Question:
I would like to make the 'JComboBox' component display 'String' names, rather than references. However, I don't know how that is done.
Below shows my codes:
'''
public class Properties extends JPanel implements ItemListener {
private static final long serialVersionUID = -8555733808183623384L;
private static final Dimension SIZE = new Dimension(130, 80);
private JComboBox<Category> tileCategory;
public Properties() {
tileCategory = new JComboBox<Category>();
tileCategory.setPreferredSize(SIZE);
tileCategory.addItemListener(this);
this.setLayout(new GridLayout(16, 1));
loadCategory();
}
private void loadCategory() {
//Obtains a HashMap of Strings from somewhere else. All of this is constant, so they
//aren't modified at runtime.
HashMap<Integer, String> map = EditorConstants.getInstance().getCategoryList();
DefaultComboBoxModel<Category> model = (DefaultComboBoxModel<Category>) this.tileCategory.getModel();
for (int i = 0; i < map.size(); i++) {
Category c = new Category();
c.name = map.get(i + 1);
model.addElement(c);
}
this.add(tileCategory);
}
}
'''
The only thing I know is that I passed 'Category' class to 'JComboBox'. Below shows the 'Category' class:
'''
public class Category {
public String name;
}
'''
And that's about it.
My only goal is to get the 'Category.name' member variable show up in the 'JComboBox' drop-down list, where the rectangle is marking in the picture.
Can anyone show me how this is done? Thanks in advance.
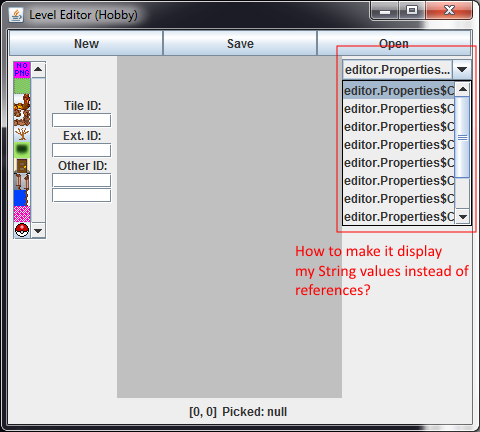
Answer: A 'JComboBox' uses a 'ListCellRenderer' to allow you to customise how the values are rendered.
Take a look at <URL> for more details
For example...
'''
public class CategoryListCellRenderer extends DefaultListCellRenderer {
@Override
public Component getListCellRendererComponent(JList<?> list, Object value, int index, boolean isSelected, boolean cellHasFocus) {
if (value instanceof Category) {
value = ((Category)value).name;
}
return super.getListCellRendererComponent(list, value, index, isSelected, cellHasFocus); //To change body of generated methods, choose Tools | Templates.
}
}
'''
Then you simply specify the render to the combobox
'''
tileCategory.setRenderer(new CategoryListCellRenderer());
'''
Now, having said that, this will prevent the user from been able to use combo boxes built in search feature.
To that end, check <URL> for a possible work around. This is authored by our very own camickr